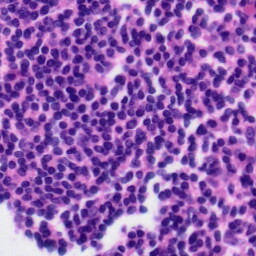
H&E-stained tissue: Tonsil